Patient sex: M
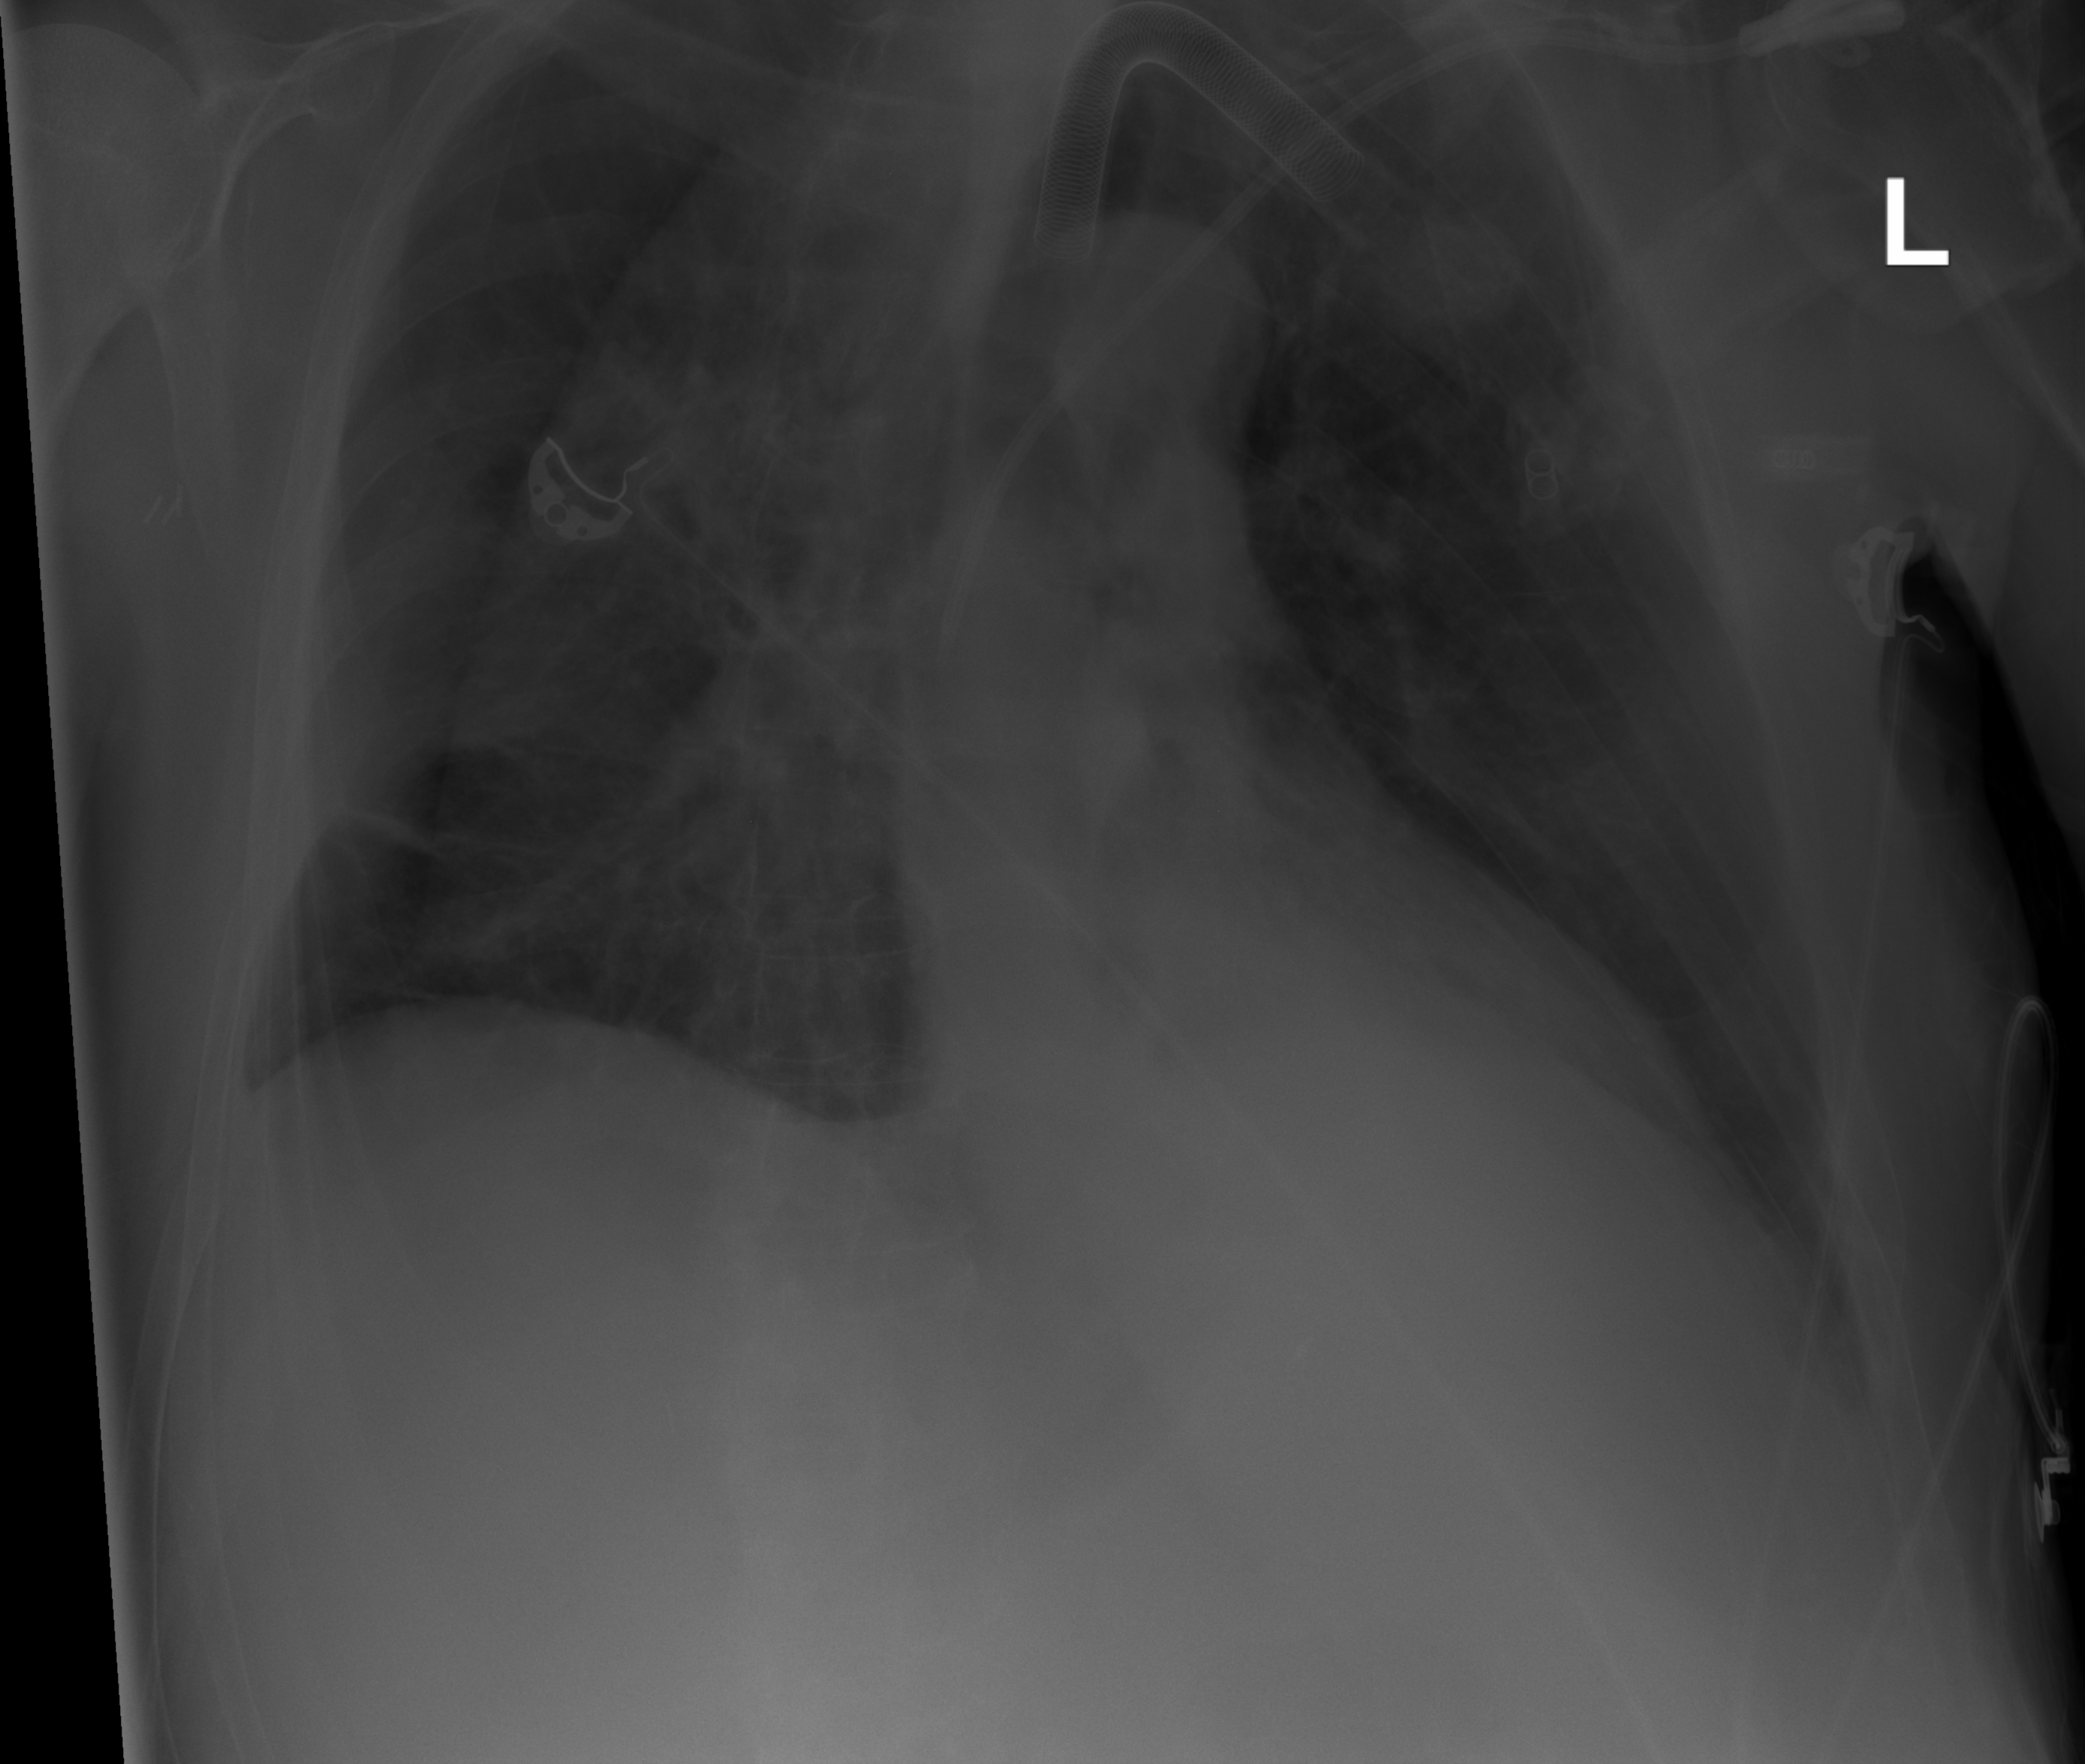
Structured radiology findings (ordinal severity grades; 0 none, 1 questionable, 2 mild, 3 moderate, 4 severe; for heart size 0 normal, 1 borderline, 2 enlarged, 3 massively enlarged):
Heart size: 0
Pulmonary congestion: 0
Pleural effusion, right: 0
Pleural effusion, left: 1
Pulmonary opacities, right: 0
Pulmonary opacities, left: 0
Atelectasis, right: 2
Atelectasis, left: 0